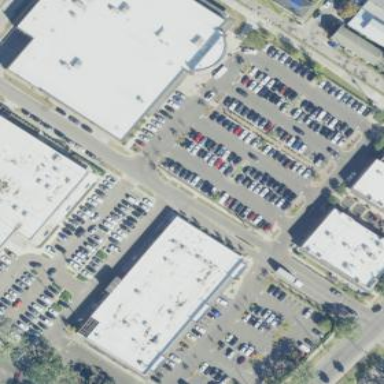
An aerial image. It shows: Commercial area.